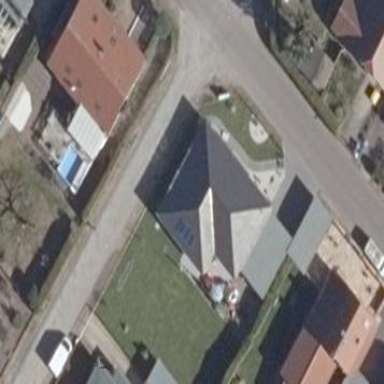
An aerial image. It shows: Detached building.